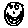
Label: smiley face